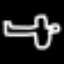
Label: airplane